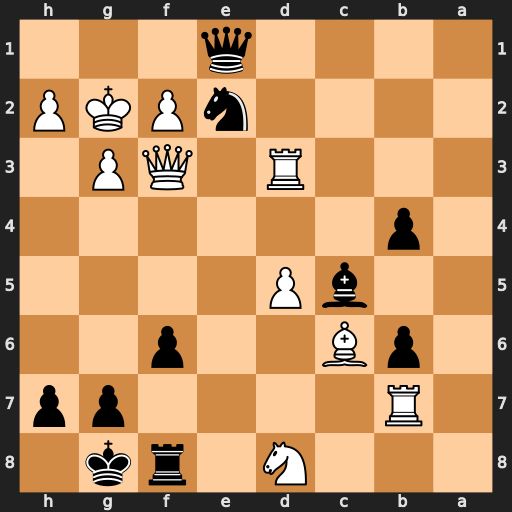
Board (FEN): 3N1rk1/1R4pp/1pB2p2/2bP4/1p6/3R1QP1/4nPKP/4q3
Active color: b
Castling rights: -
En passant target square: -
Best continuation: Qg1+ Kh3 Qf1+ Kh4 g5+ Kg4 Ng1